Interaction volume radius: 5 \u00c5
Interaction volume height: 20 \u00c5
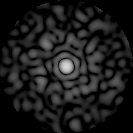
Disorder parameter: 0.8303